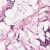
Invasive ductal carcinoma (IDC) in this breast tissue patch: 1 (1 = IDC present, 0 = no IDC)